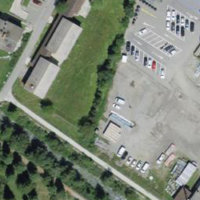
EUNIS habitat code: 54
Species observed at this site:
Chamaenerion angustifolium